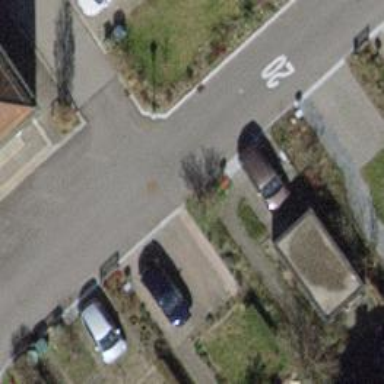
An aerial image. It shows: Asphalt road in living street.